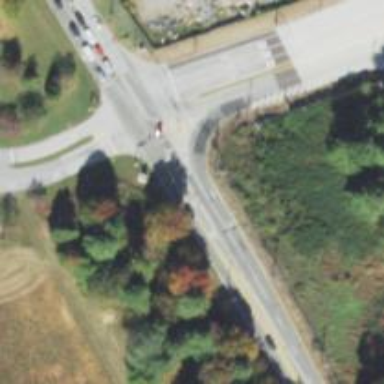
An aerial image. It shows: Primary link road with asphalt surface.